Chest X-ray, AP view. Patient: 35 years old, sex M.
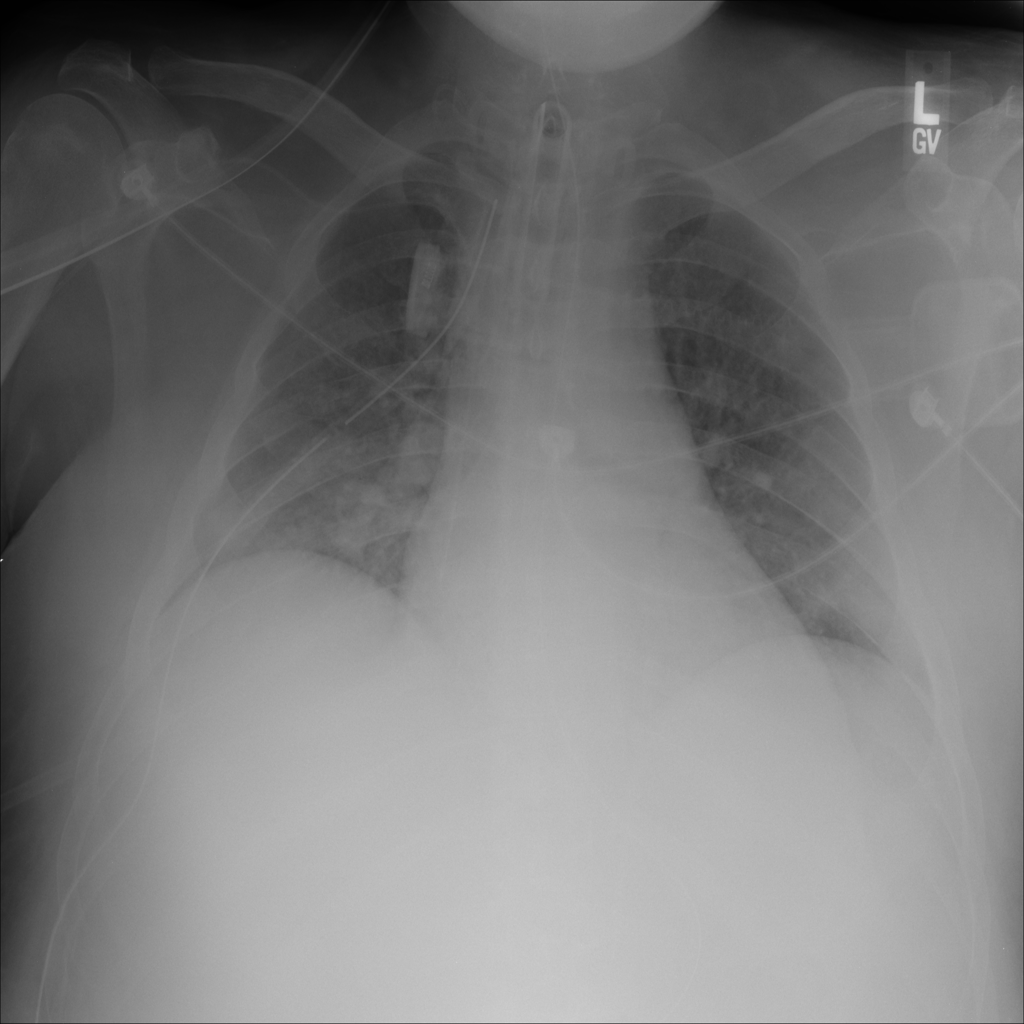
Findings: No Finding